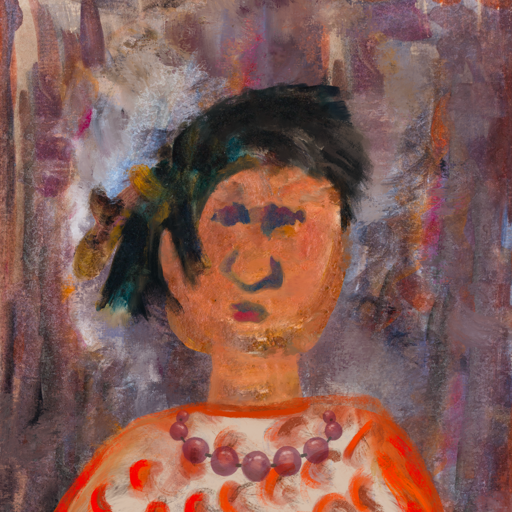
Background: Hypocrite, Head And Neck Front: Boggyland, Face Front: In_The_Sun, Bust: Rupkatha, Hair Front: Pipe, Head Accessory: Blank, Second Necklace: Blank, Necklace: Irani_2, Baby: Blank